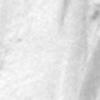
Label: change